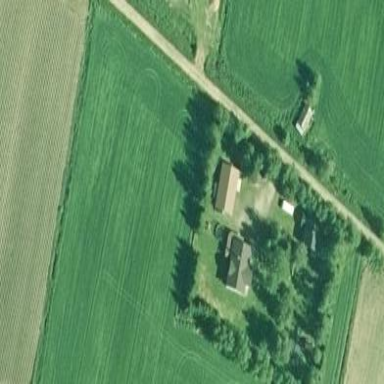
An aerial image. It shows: Farmyard area.